Field crop: tomato
Growth stage: 2
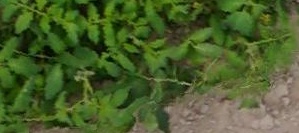
Species: tomato